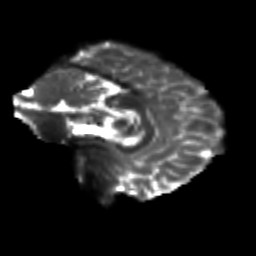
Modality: T2w
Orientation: sagittal
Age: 28
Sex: female
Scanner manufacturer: siemens
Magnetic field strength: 3 T
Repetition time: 3.5 s
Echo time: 0.125 s